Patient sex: F
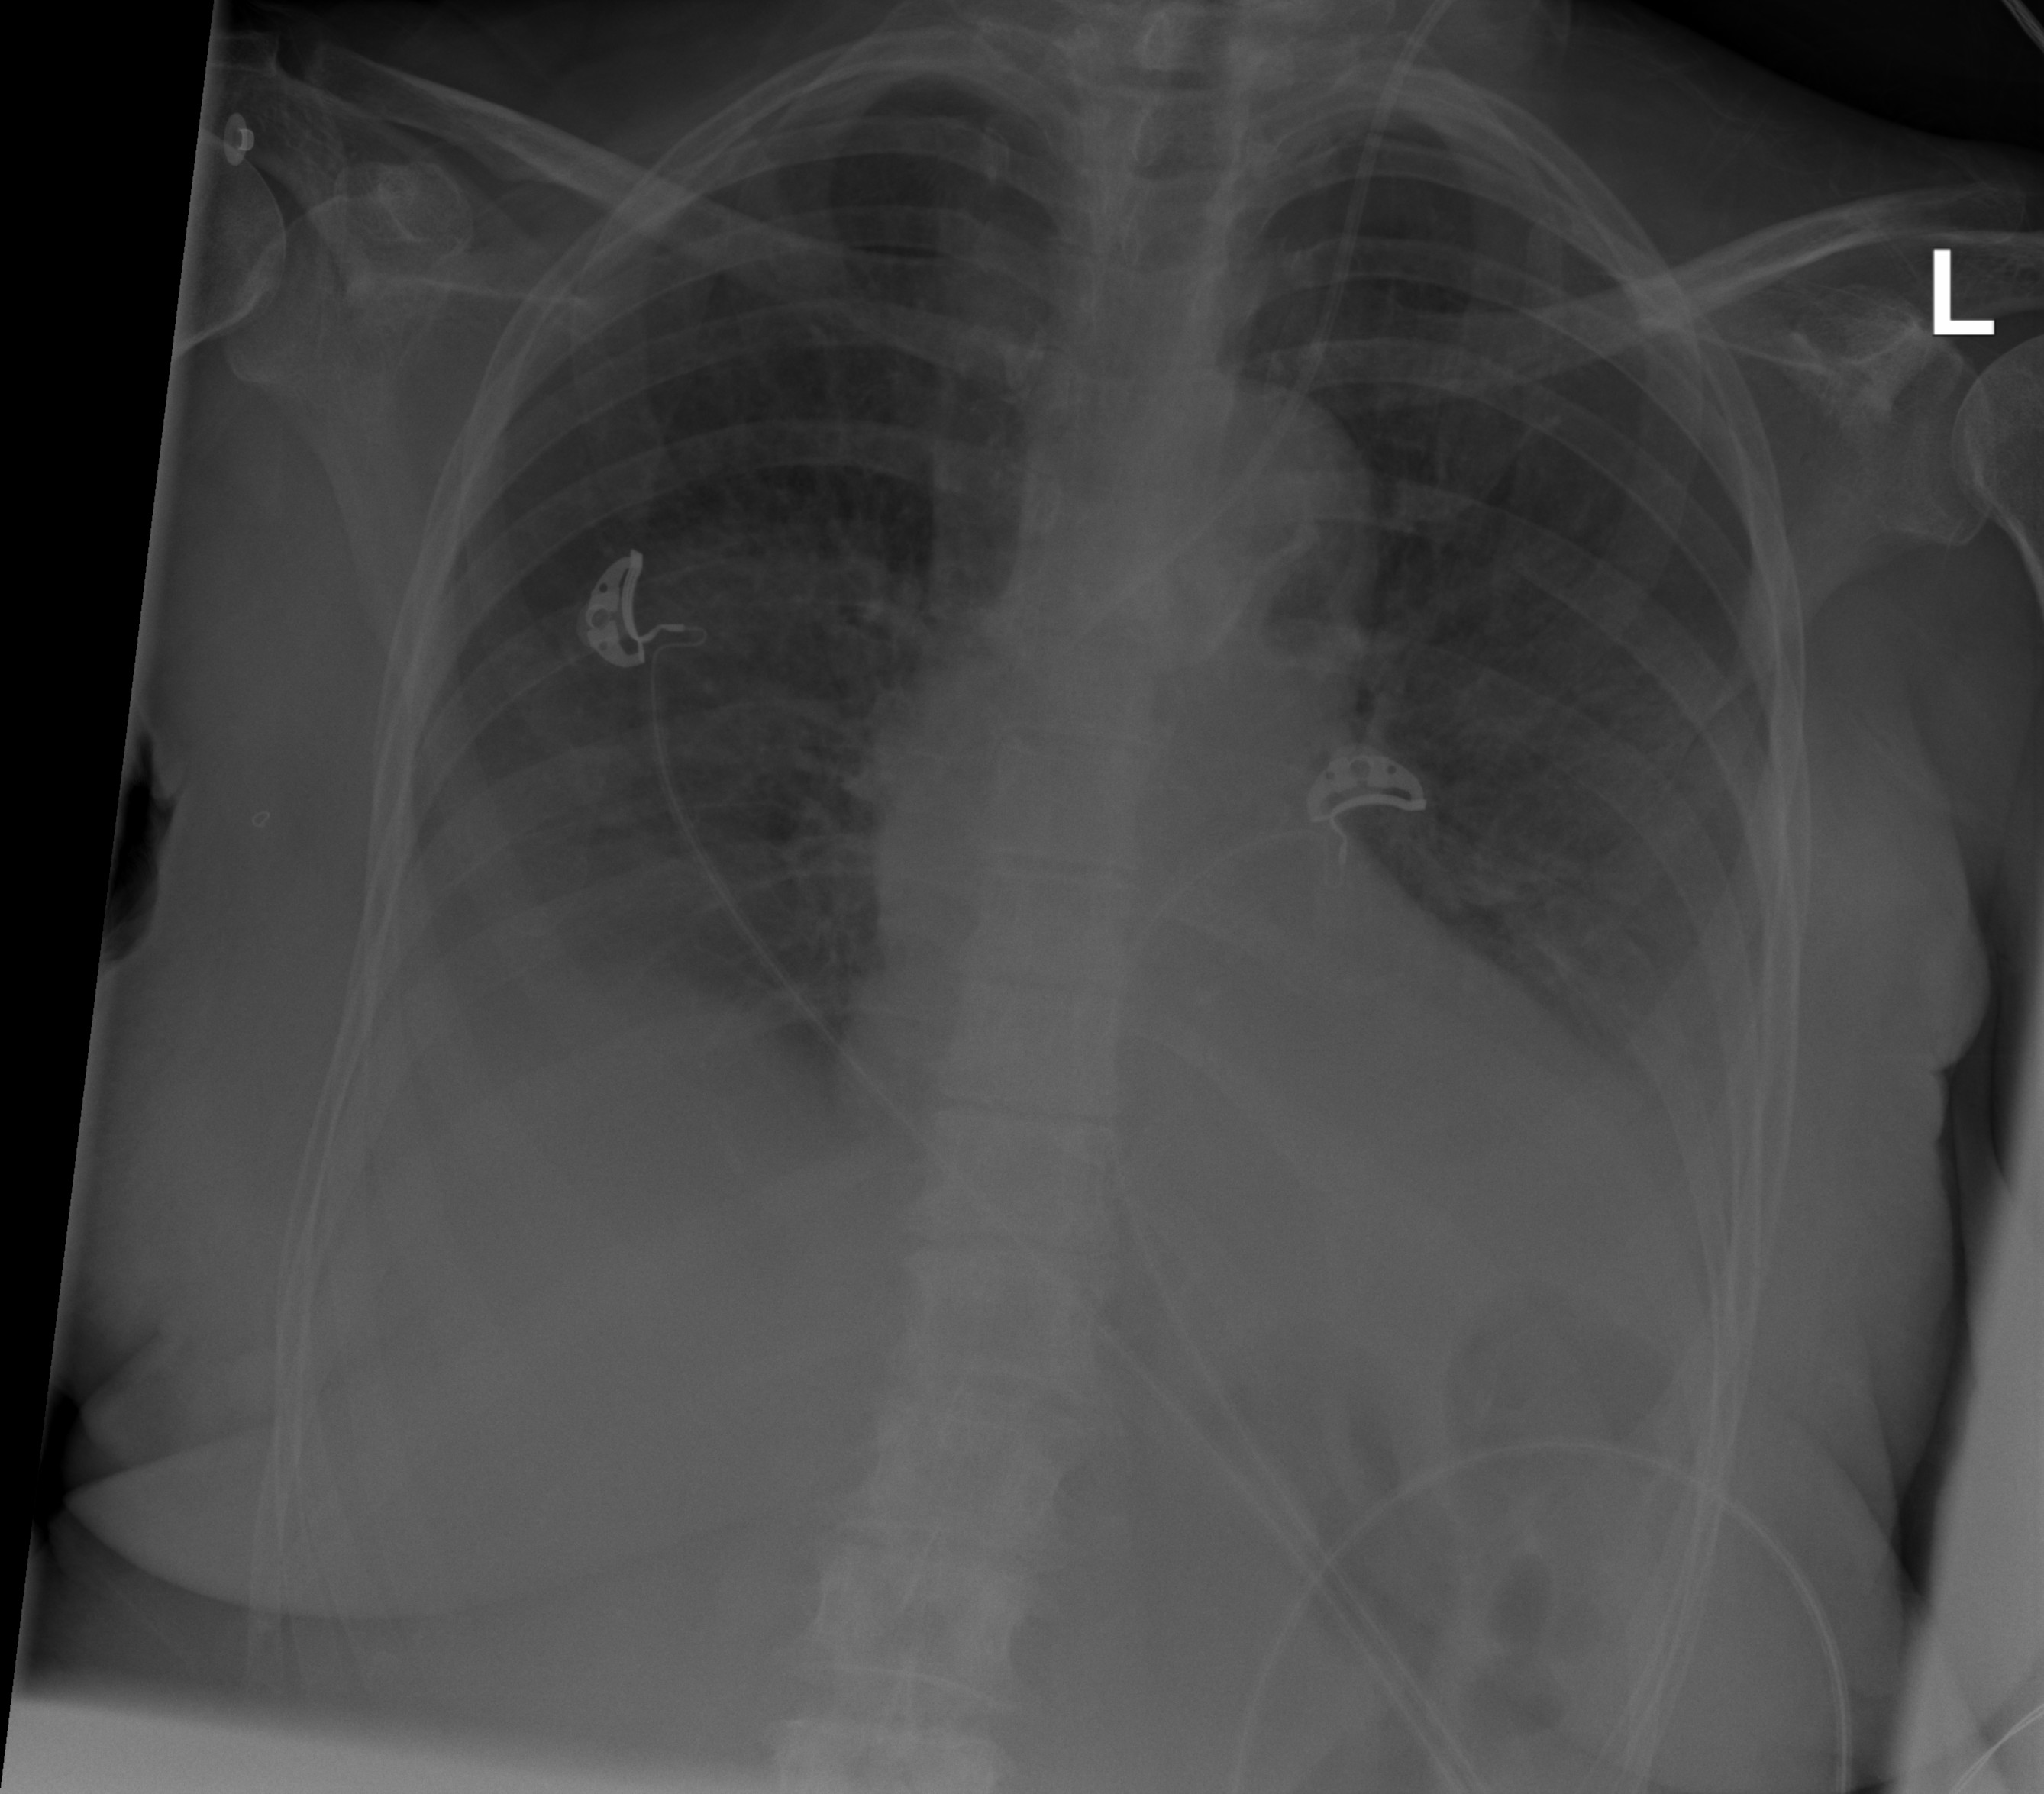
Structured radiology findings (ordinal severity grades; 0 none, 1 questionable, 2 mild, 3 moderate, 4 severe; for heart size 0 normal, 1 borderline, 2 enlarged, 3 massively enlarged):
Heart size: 1
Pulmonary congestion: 1
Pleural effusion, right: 3
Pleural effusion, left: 3
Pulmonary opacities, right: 1
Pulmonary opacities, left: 0
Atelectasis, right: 3
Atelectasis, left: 3